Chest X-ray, PA view. Patient: 49 years old, sex F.
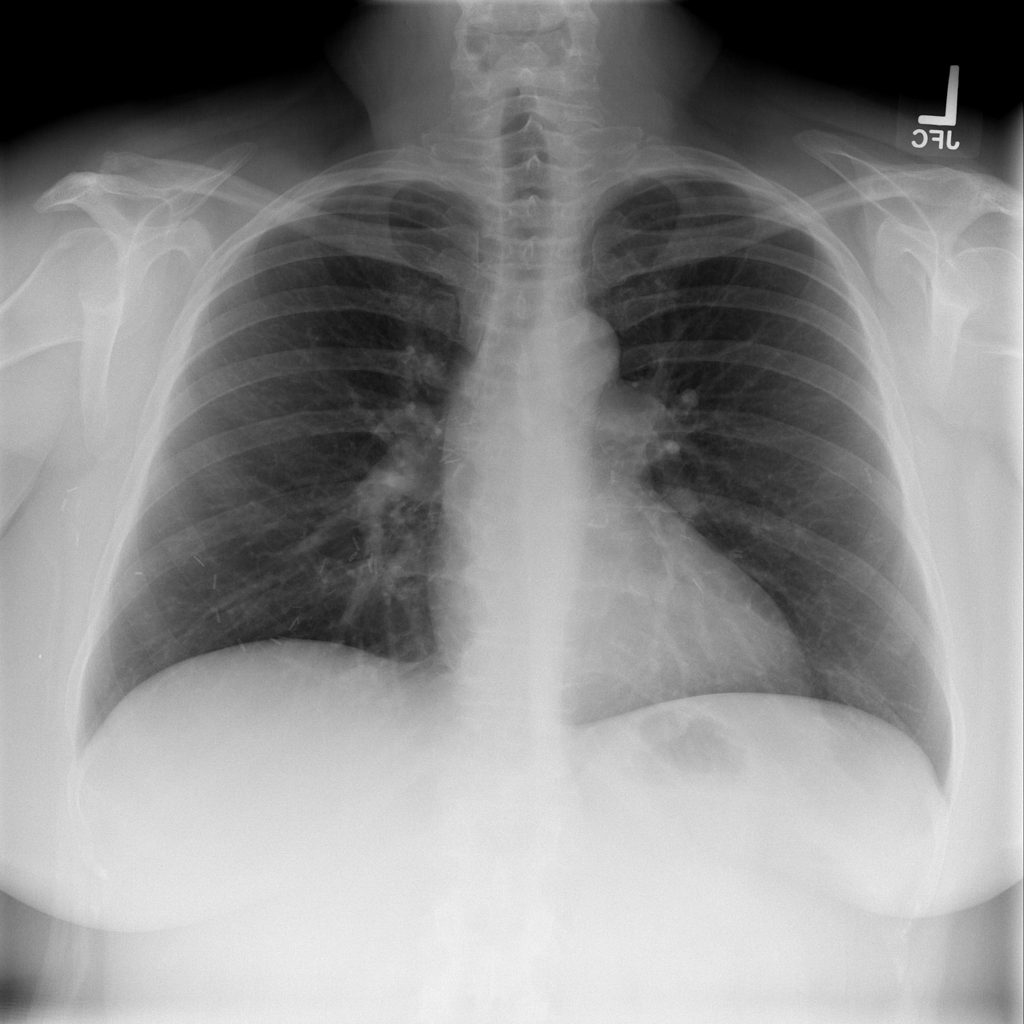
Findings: No Finding